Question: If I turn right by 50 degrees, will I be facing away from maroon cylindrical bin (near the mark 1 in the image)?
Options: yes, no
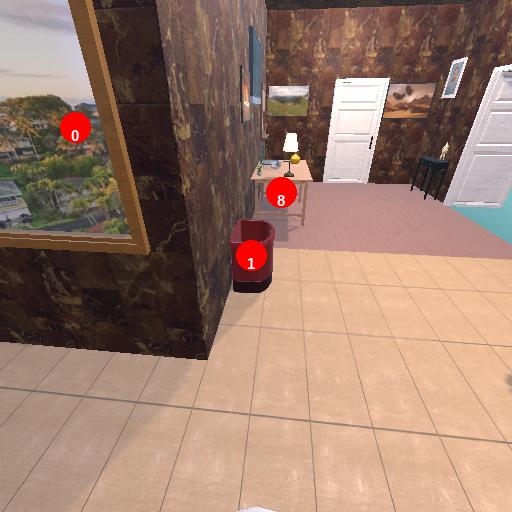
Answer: yes